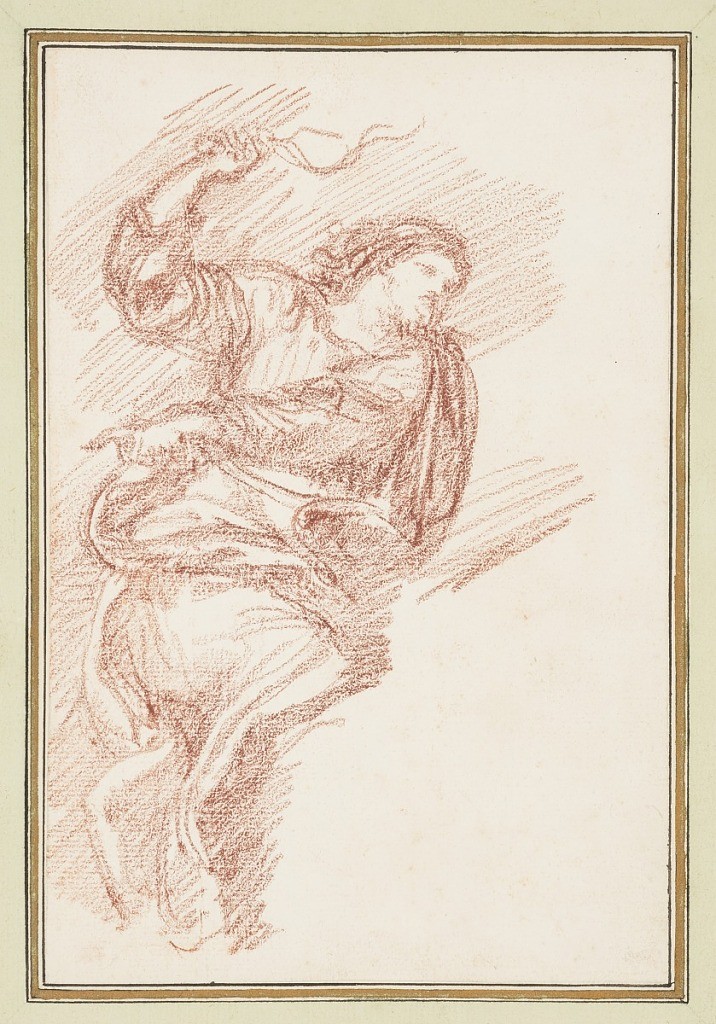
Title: Robed figure with whip
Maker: Jean-Robert Ango, French, active in Rome 1759 –1770, d. 1773
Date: ca. 1759–70
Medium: Red chalk on paper
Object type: Drawing
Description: Robed figure holding whip in right hand and pointing with left.